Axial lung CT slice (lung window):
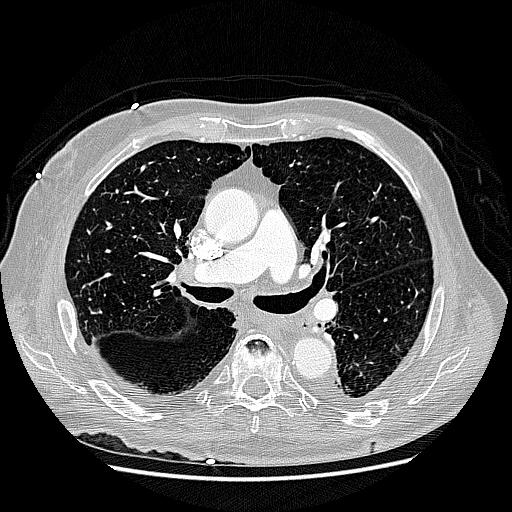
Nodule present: no